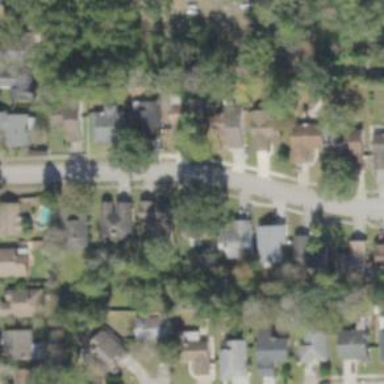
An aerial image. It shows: Residential road.